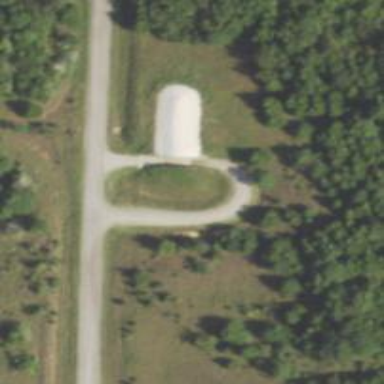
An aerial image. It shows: Military bunker.